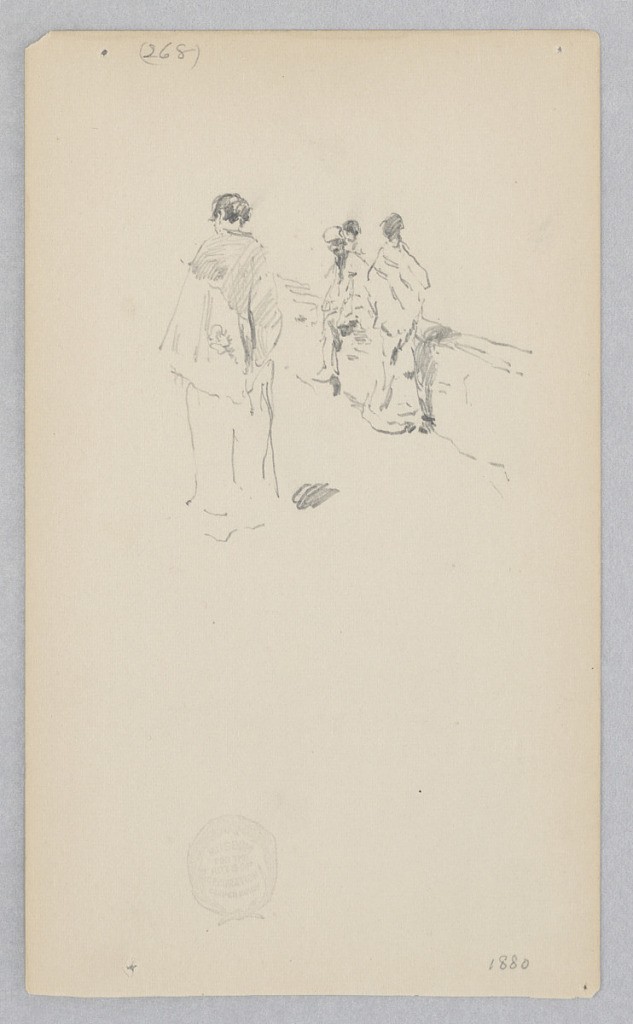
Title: View of Venice, Italy
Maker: Robert Frederick Blum, American, 1857–1903
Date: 1880
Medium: Graphite on wove paper
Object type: Drawing
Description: Sketch of three female figures on a bridge in Venice.